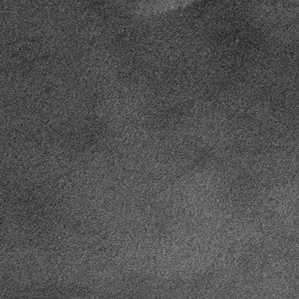
Label: frost